Field crop: maize
Growth stage: 2
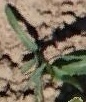
Species: maize